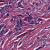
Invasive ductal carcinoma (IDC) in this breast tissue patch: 1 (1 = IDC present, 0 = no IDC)